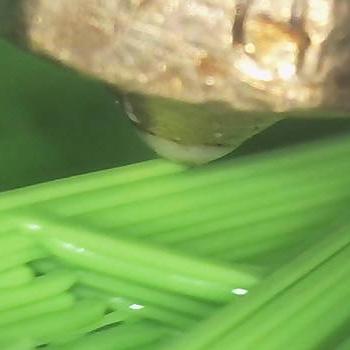
Flow rate: 62%